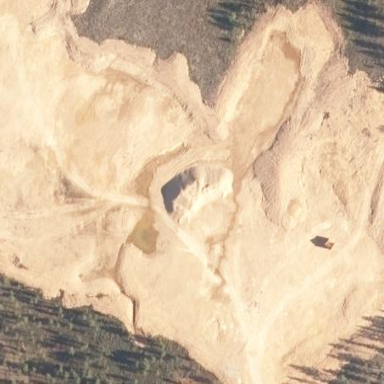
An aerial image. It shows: Quarry with gravel as the main resource.